Question: I want a batch file that opens and:
1. Sets all items in list.txt to variable v one at a time.
2. For each of the items in list.txt to open a command prompt and run starter.bat
3. Carry variable v into starter.bat
My code
'''
SETLOCAL EnableDelayedExpansion
FOR /F "tokens=*" %%v in (C:\users\anhall\desktop\test\list.txt) DO START c:\users\anhall\desktop\test\starter.bat
ENDLOCAL & SET computer=%v%
'''
this is just an example of what will be in there, when I get it all figured out there should be a couple hundred items in the list. But I will probably break it down into smaller lists for ease of running.
list.txt
nhn-0073
nhn-0115
nhn-0846
This is what I end up with on the primary window:

I can see that its not working because it doesn't even carry to 'ENDLOCAL & SET computer='
My main concern is carrying the variable into each of the new windows. I know this is possible but I can't get it to work.
## Completed Code
My code
'''
SETLOCAL
FOR /F "tokens=*" %%v in (C:\users\anhall\desktop\test\list.txt) DO START c:\users\anhall\desktop\test\starter.bat %%v
'''
changes to starter.bat
'''
changed variable to %1
'''
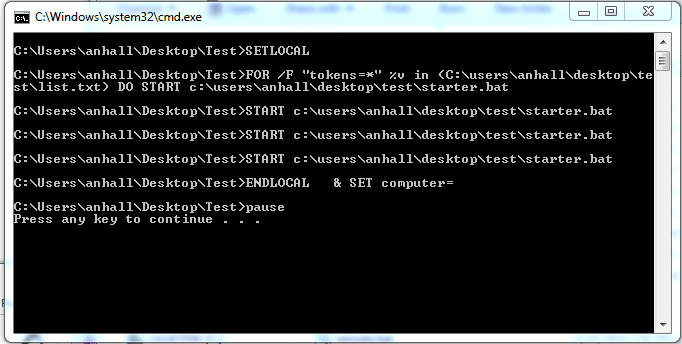
Answer: Just pass it in on the command line:
'''
for /F %%v in (YourFile.txt) do start c:\users\anhall\desktop\test\starter.bat %%v
'''
Modify your 'starter.bat' file to use '%1' to receive the variable from the command line.
'''
:: Starter.bat - replace echo with your actual command
@echo %1
'''
(Doing it from the command line means you never change the 'computer' environmental variable, so you can remove the '& SET' at the end of your first batch file.)